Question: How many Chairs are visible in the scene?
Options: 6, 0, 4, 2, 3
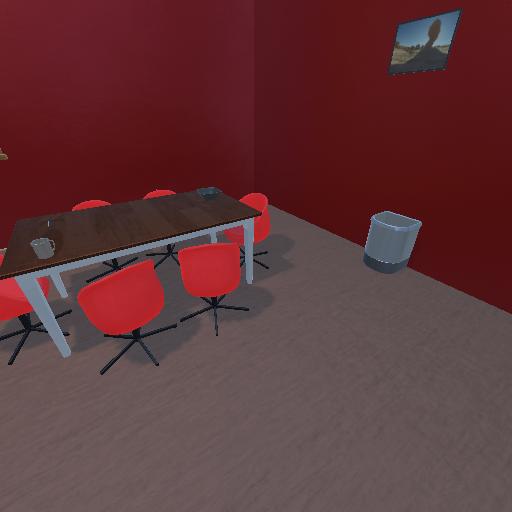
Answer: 6